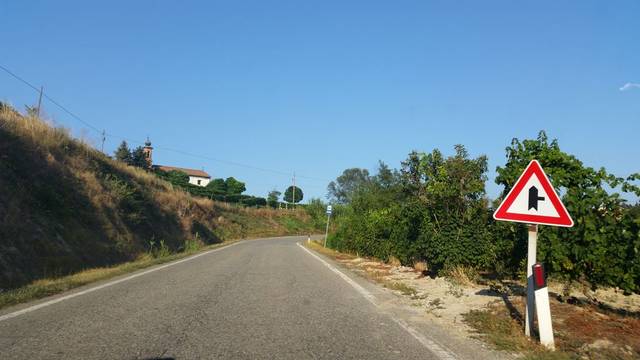
Region: Italy
Coordinates: 44.692, 8.141